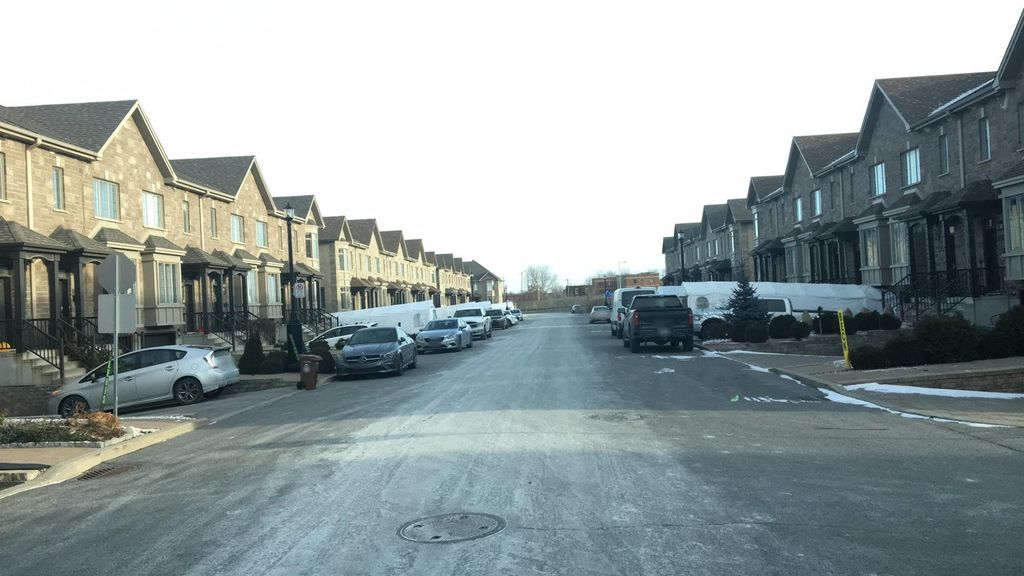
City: montreal